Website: home-depot
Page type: billing-address
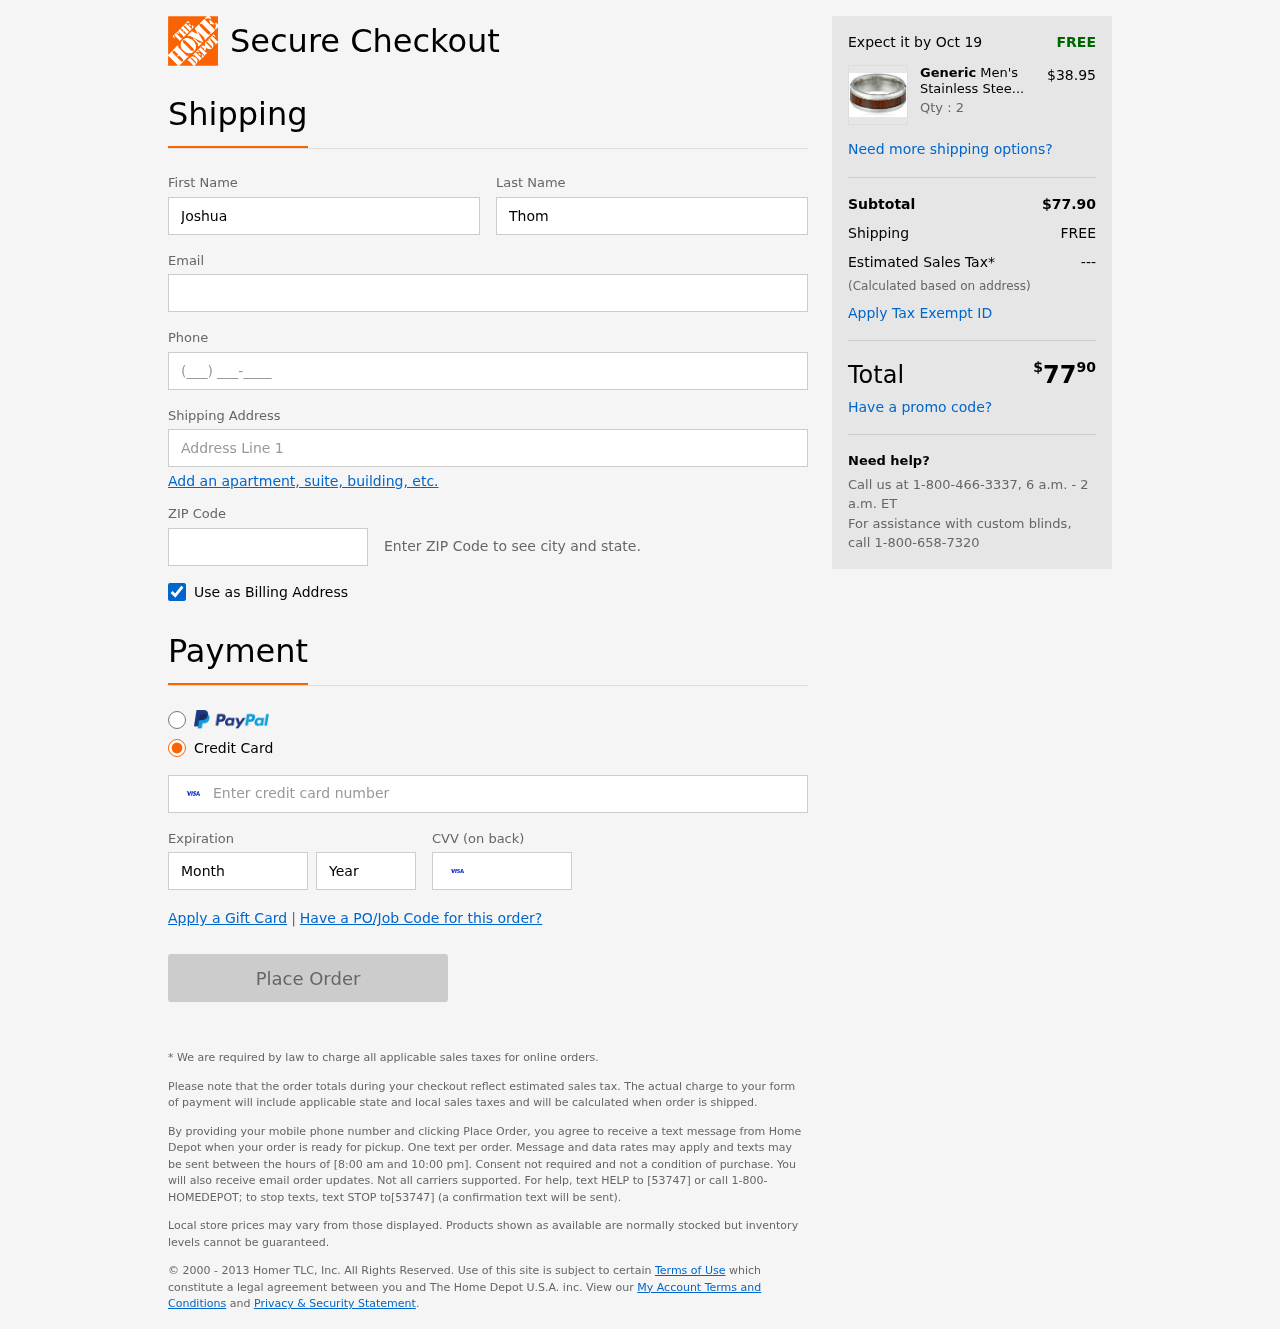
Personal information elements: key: PII_FIRSTNAME
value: Joshua
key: PII_LASTNAME
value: Thompson
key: PII_EMAIL
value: joshua_thompson@hotmail.com
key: PII_PHONE
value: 5493683213
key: PII_STREET
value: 128 Jennifer Union Suite 948
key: PII_POSTCODE
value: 87045
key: PII_CARD_NUMBER
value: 4877 9334 3998 6062
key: PII_CARD_EXPIRY_MONTH
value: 10
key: PII_CARD_CVV
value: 847
Product elements: key: PRODUCT1_BRAND
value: Generic
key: PRODUCT1_NAME
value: Men's Stainless Steel Light Wooden Inlay Ring, Size 11
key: PRODUCT1_PRICE
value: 38.95
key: PRODUCT1_QUANTITY
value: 2
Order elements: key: ORDER_DELIVERY_DATE
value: Oct 19
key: ORDER_SUBTOTAL
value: $77.90
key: ORDER_SHIPPING_COST
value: FREE
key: ORDER_TAX
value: ---
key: ORDER_TOTAL2
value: $7790